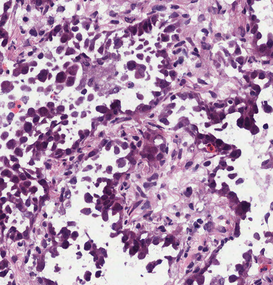
Tumor epithelial tissue: yes
Tumor-associated stroma tissue: yes
Normal tissue: no